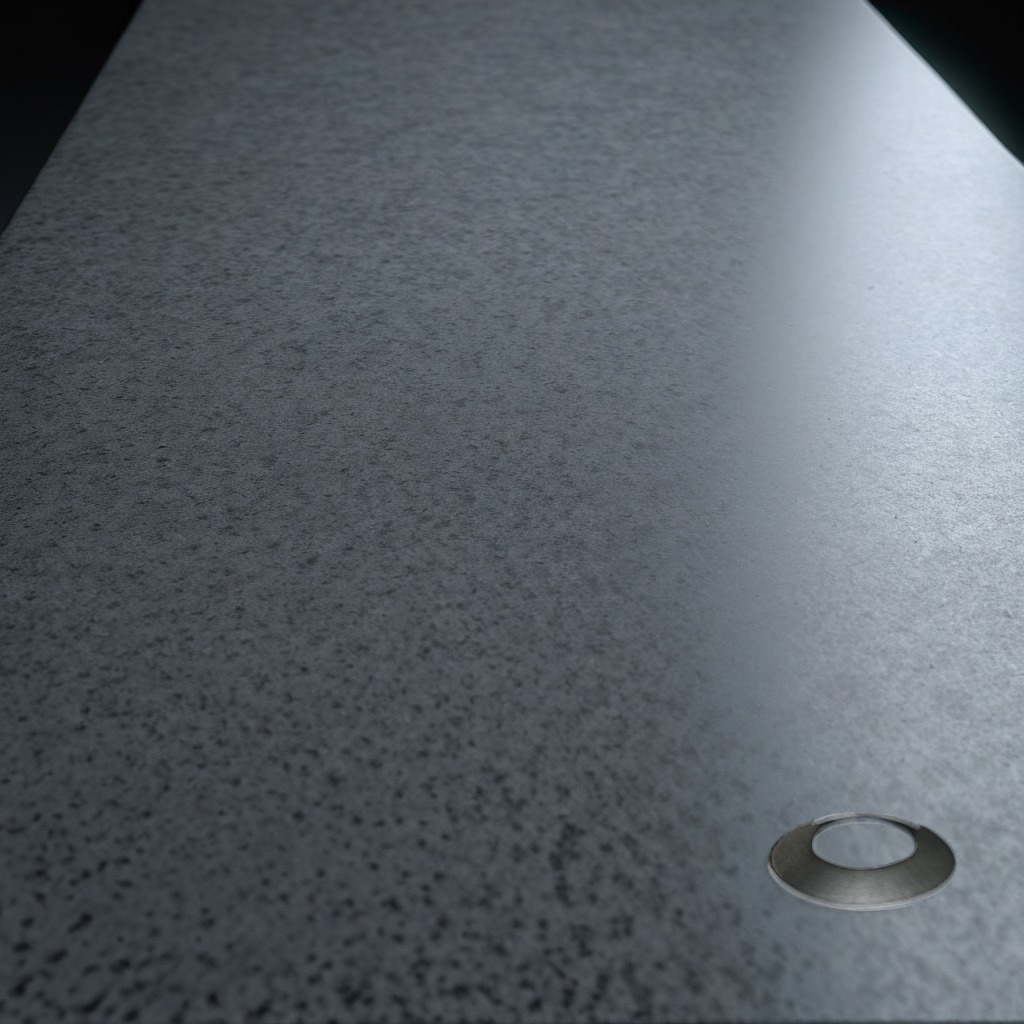
A flat metal washer lying on a clean granite table inside a workshop at night dim ambient light soft shadows worn but